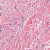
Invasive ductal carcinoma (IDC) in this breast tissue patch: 0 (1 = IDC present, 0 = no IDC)